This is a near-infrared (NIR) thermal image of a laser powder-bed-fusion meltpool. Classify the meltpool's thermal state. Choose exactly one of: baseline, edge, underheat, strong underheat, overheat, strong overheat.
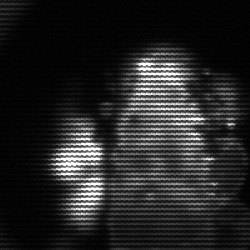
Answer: strong underheat